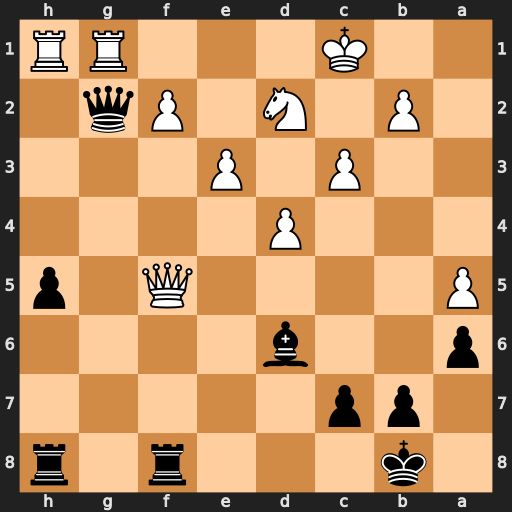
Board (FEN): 1k3r1r/1pp5/p2b4/P4Q1p/3P4/2P1P3/1P1N1Pq1/2K3RR
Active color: b
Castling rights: -
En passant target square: -
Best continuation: Qxg1+ Rxg1 Rxf5